Question: I need to implement the following (minus the glyphicon on top) in html + css :

For now, I'm stuck with
'''
background-image: -webkit-radial-gradient(0px 45px, circle closest-corner, rgba(0, 0, 0, 0) 0, rgba(0, 0, 0, 0) 13px, gray 14px);
'''
( <URL>, which seems to be heading in a wrong direction, since I can't add a second semicircle.
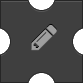
Answer: Well, you have already a good answer using pseudo elements.
If you want to keep your idea about using backgrounds with radial gradients, the answer would be this
'''
.cutout {
height: 88px;
width: 88px;
/* the inverse circle "cut" */
background-image:
radial-gradient(circle at 44px 0px, rgba(0, 0, 0, 0) 0, rgba(0, 0, 0, 0) 13px, blue 14px),
radial-gradient(circle at 0 24px, rgba(0, 0, 0, 0) 0, rgba(0, 0, 0, 0) 13px, red 14px),
radial-gradient(circle at 44px 24px, rgba(0, 0, 0, 0) 0, rgba(0, 0, 0, 0) 13px, green 14px),
radial-gradient(circle at 44px 20px, rgba(0, 0, 0, 0) 0, rgba(0, 0, 0, 0) 13px, blue 14px);
background-size: 88px 20px, 44px 48px, 44px 48px, 88px 20px;
background-position: 0px 0px, 0px 20px, 44px 20px, 0px 68px;
background-repeat: no-repeat;
}
'''
<URL>
I have set different colors so that it is easy to see what is what.
Also, I have upgraded your notation to be w3c compliant, it is well supported in modern browsers.